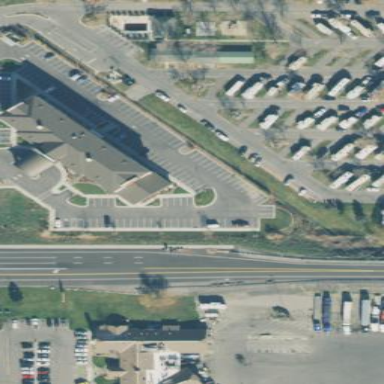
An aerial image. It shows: Parking area with asphalt surface.